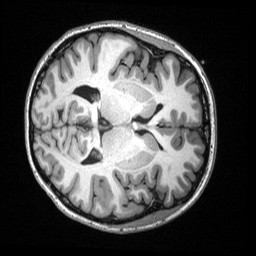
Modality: T1w
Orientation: axial
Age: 26
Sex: female